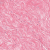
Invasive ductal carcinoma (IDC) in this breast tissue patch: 0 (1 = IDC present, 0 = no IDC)